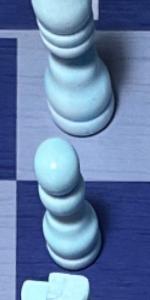
Label: Pawn_White